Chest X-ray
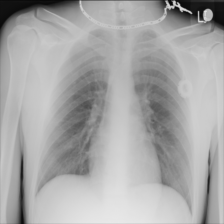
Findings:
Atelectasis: negative
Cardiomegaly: negative
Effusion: negative
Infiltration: positive
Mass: negative
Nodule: negative
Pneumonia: negative
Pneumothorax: negative
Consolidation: negative
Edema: negative
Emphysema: negative
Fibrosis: negative
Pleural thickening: negative
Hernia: negative